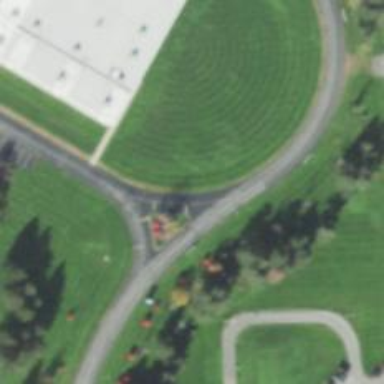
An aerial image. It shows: Road with stop sign.